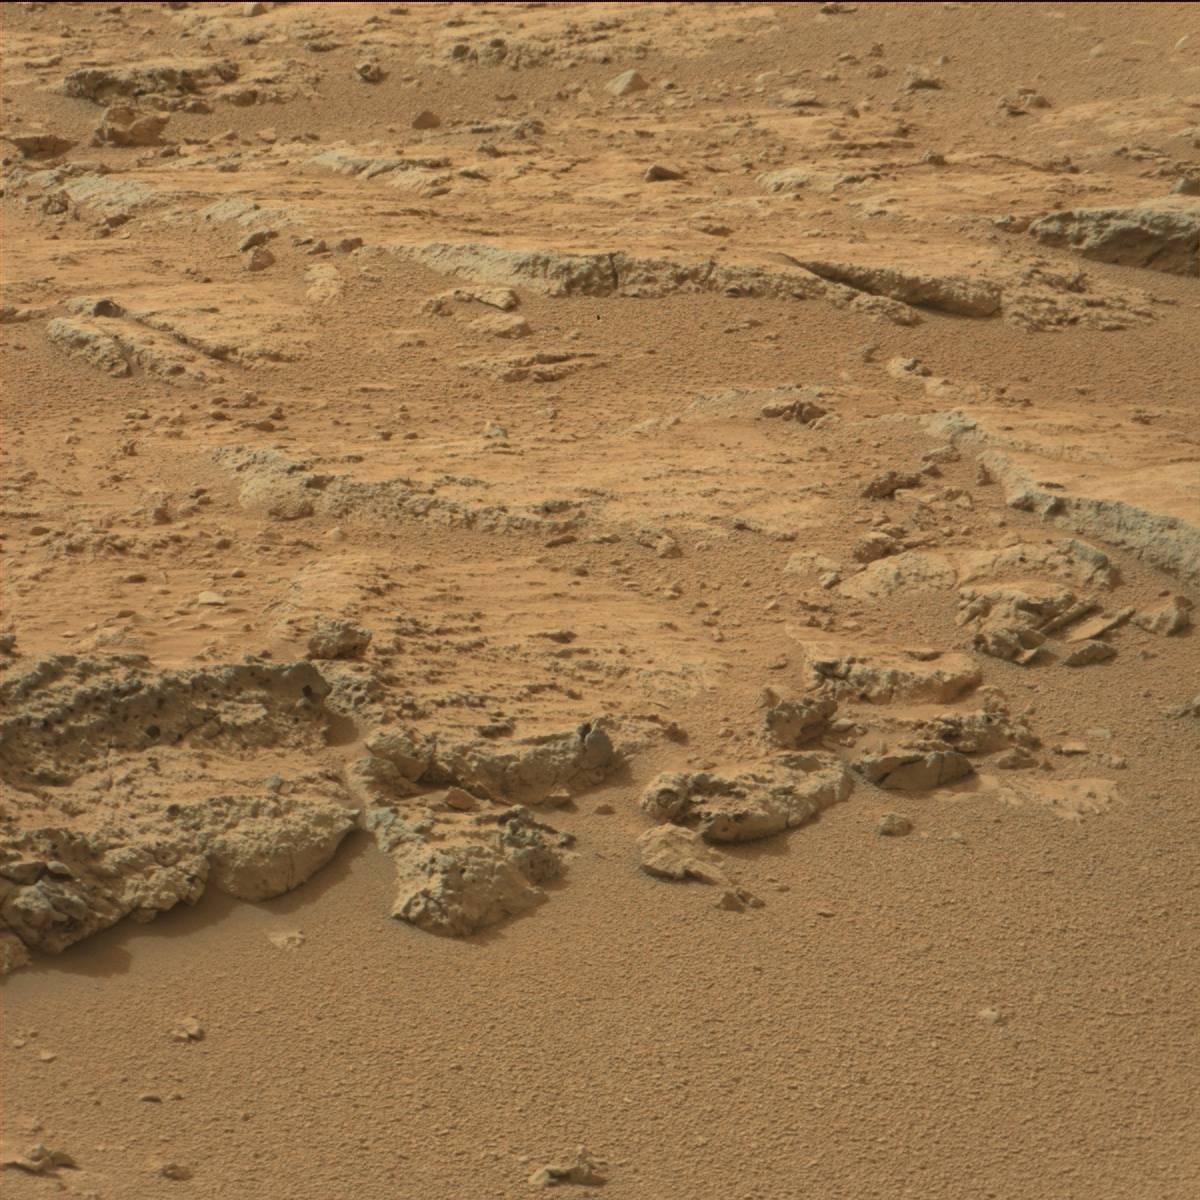
Terrain classes present: Bedrock, Sand / Soil